Question: I'm currently working with a graph which indicates connections between vertices. The vertices can be connected in both directions. I am interested in knowing how many vertices are connected to each other regardless both the direction of the connection or if connections exist in both directions.
So for example, in the graph sketched below the total number of connected vertices would be 3 (whilst a simple edge count would tell us there are 4

Due to the directionality of the edges this isn't the same problem solved by the duplicate edge detection provided by the Tinkerpop recipes Is there a Gremlin query which could help with this count?
I've included some example data below:
'''
vertex1 = graph.addVertex("example","vertex1")
vertex2 = graph.addVertex("example","vertex2")
vertex3 = graph.addVertex("example","vertex3")
vertex4 = graph.addVertex("example","vertex4")
vertex1.addEdge("Connected_to",vertex2)
vertex2.addEdge("Connected_to",vertex1)
vertex2.addEdge("Connected_to",vertex3)
vertex3.addEdge("Connected_to",vertex4)
'''
I'm new to the Gremlin language and I'm having trouble creating a query which counts the number of connections between vertices. It would be great to get some help from you guys as I get to grips with the complexities of Graph queries!
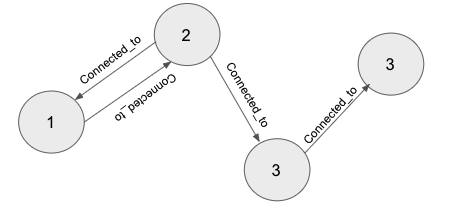
Answer: You can 'dedup()' by the two vertices ids. Just make sure to have a consistent order of the two vertices (e.g. order by their id), so that the edge direction has no impact.
'''
gremlin> g.E()
==>e[8][0-Connected_to->2]
==>e[9][2-Connected_to->0]
==>e[10][2-Connected_to->4]
==>e[11][4-Connected_to->6]
gremlin> g.E().dedup().by(bothV().order().by(id).fold())
==>e[8][0-Connected_to->2]
==>e[10][2-Connected_to->4]
==>e[11][4-Connected_to->6]
gremlin> g.E().dedup().by(bothV().order().by(id).fold()).count()
==>3
'''